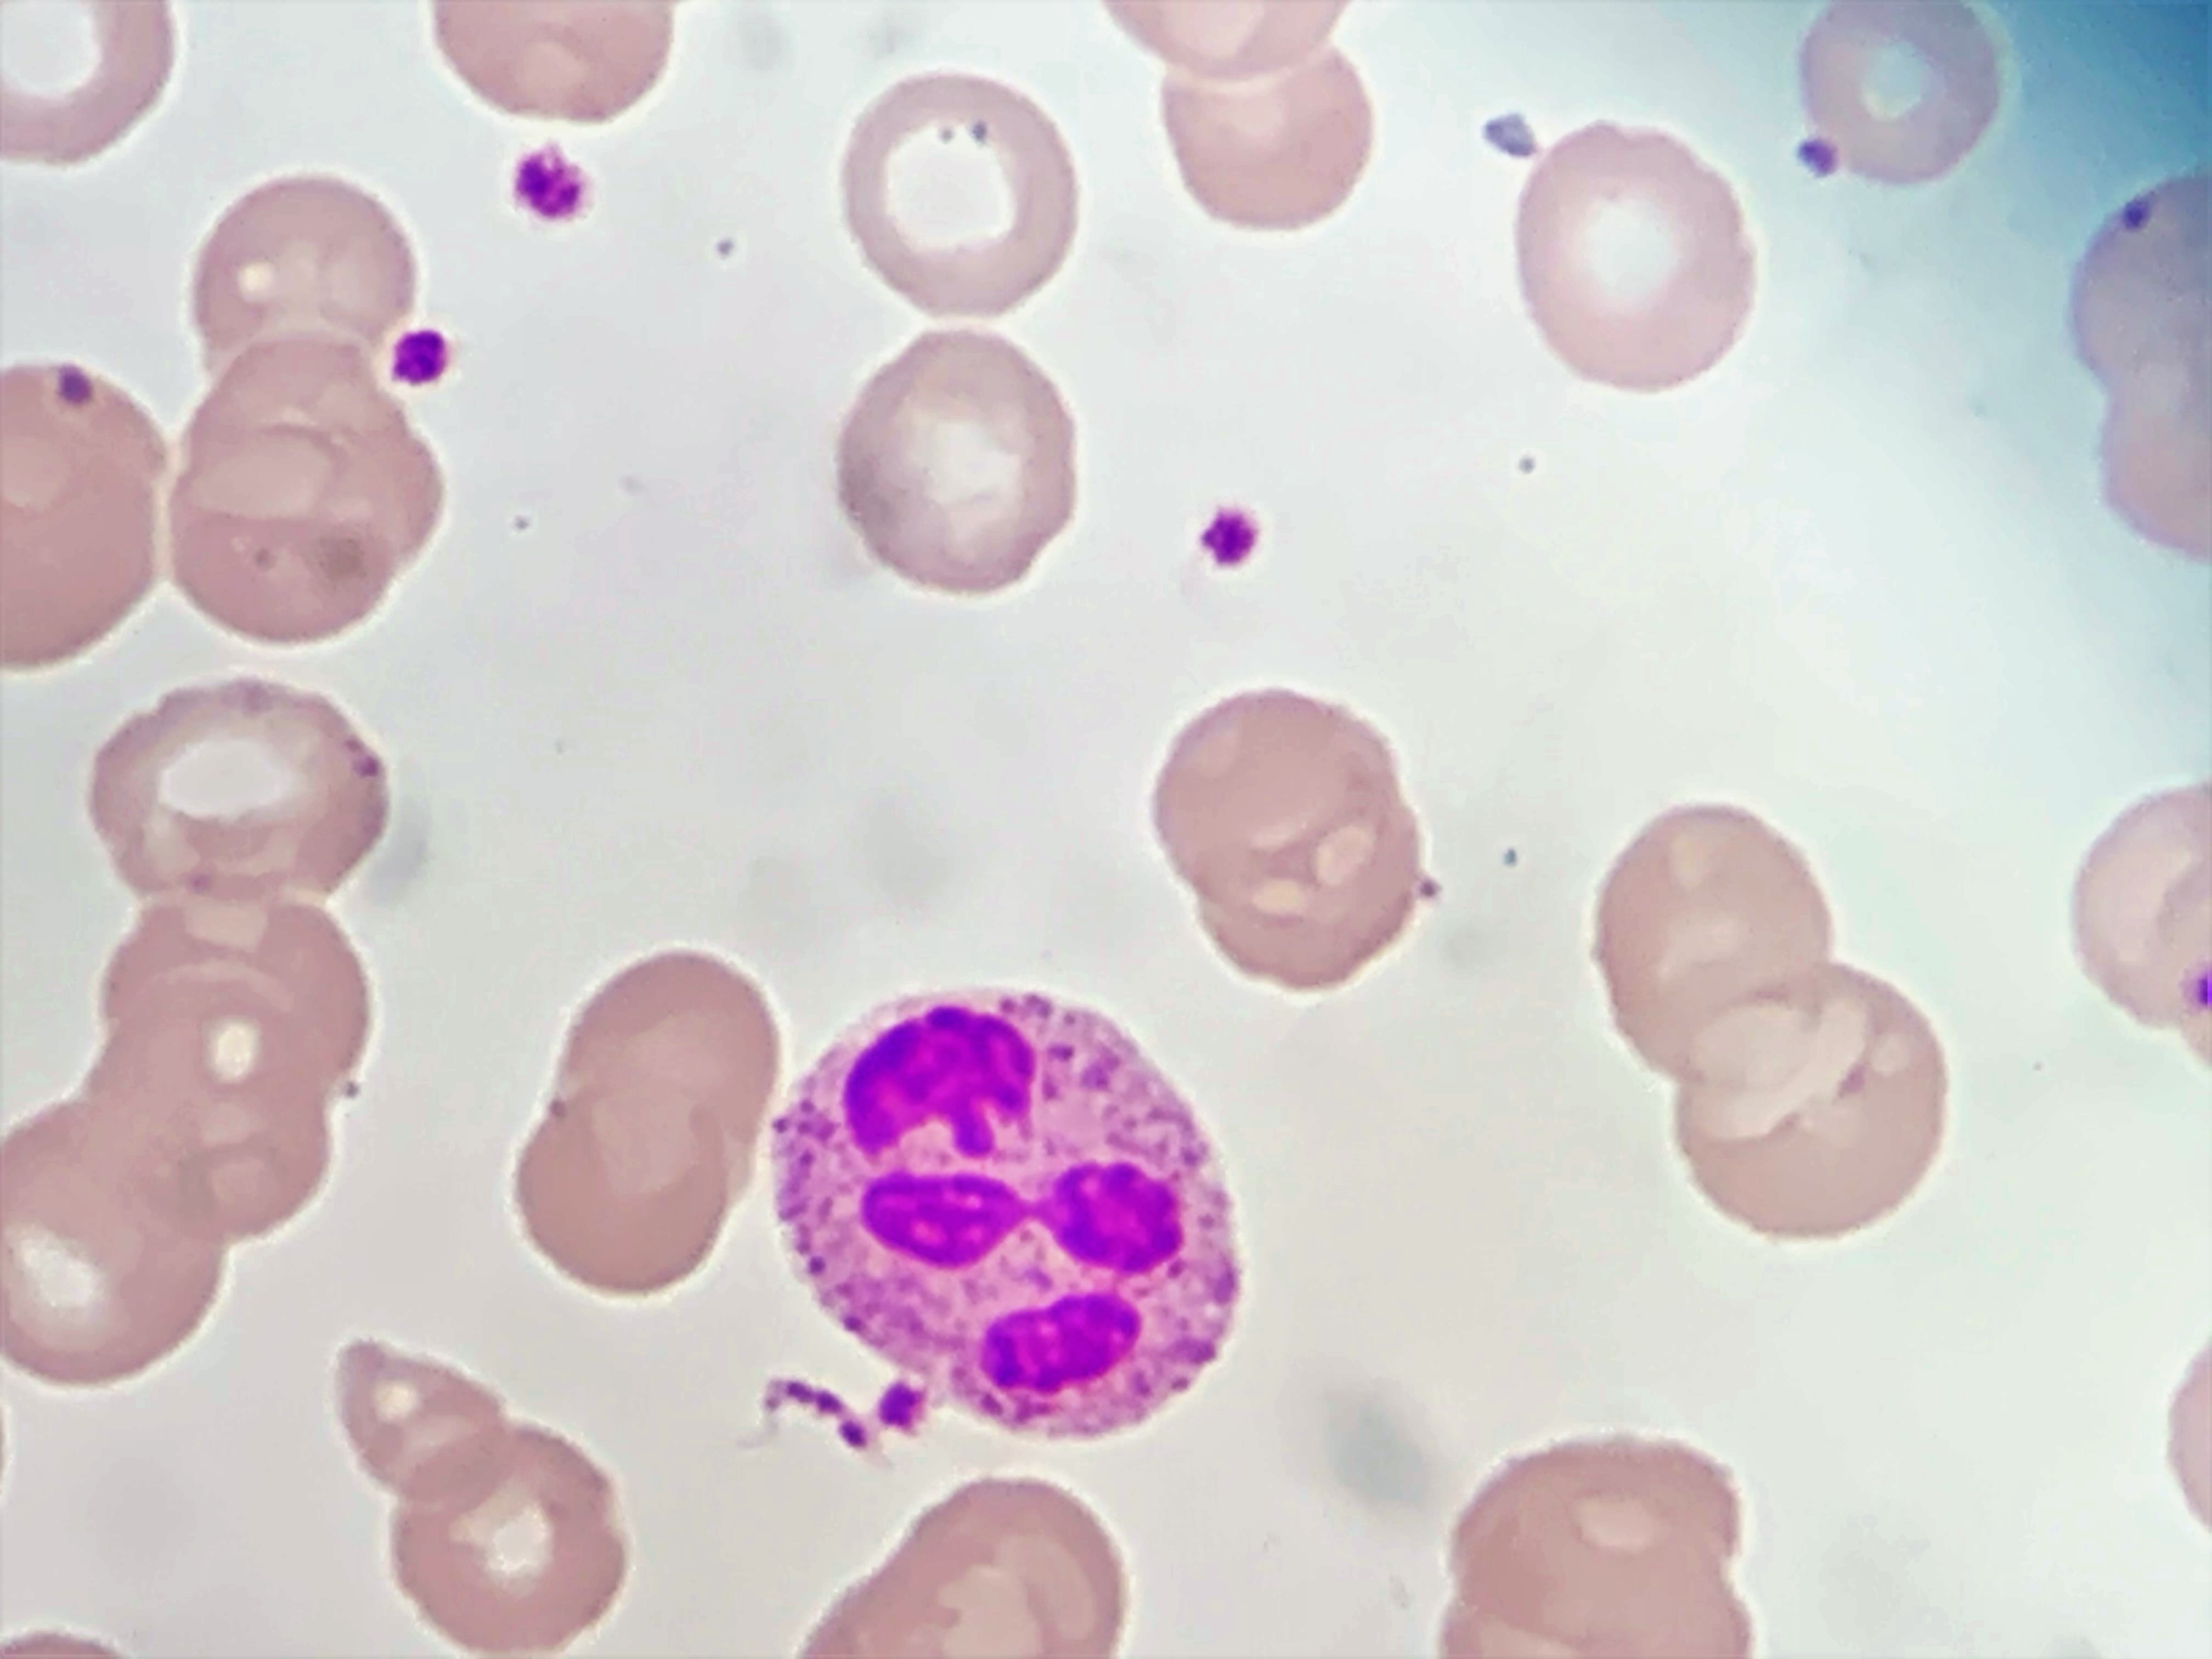
Cell type: NEUTROPHILS